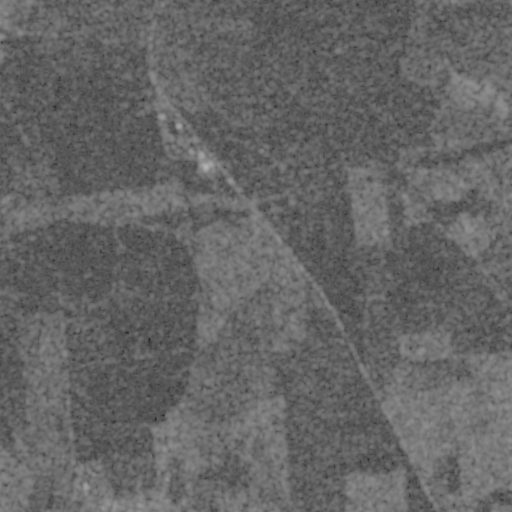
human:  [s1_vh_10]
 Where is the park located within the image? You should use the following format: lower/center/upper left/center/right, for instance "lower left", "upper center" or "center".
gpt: The park is located in the lower left of the image.
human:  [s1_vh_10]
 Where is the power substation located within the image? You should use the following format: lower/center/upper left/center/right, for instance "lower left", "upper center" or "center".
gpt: The power substation is located in the lower left of the image.
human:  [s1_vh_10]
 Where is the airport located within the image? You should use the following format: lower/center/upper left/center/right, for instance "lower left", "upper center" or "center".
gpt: There is no airport in the image.

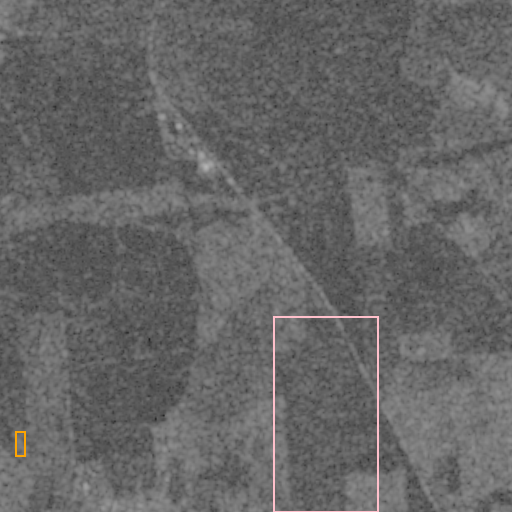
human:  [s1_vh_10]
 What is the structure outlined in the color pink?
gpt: The structure outlined in pink is a crop field.
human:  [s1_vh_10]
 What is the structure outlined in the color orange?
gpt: The structure outlined in orange is a park.
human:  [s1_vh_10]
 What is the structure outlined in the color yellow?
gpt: There is no yellow outline.